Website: walmart
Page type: address-validator
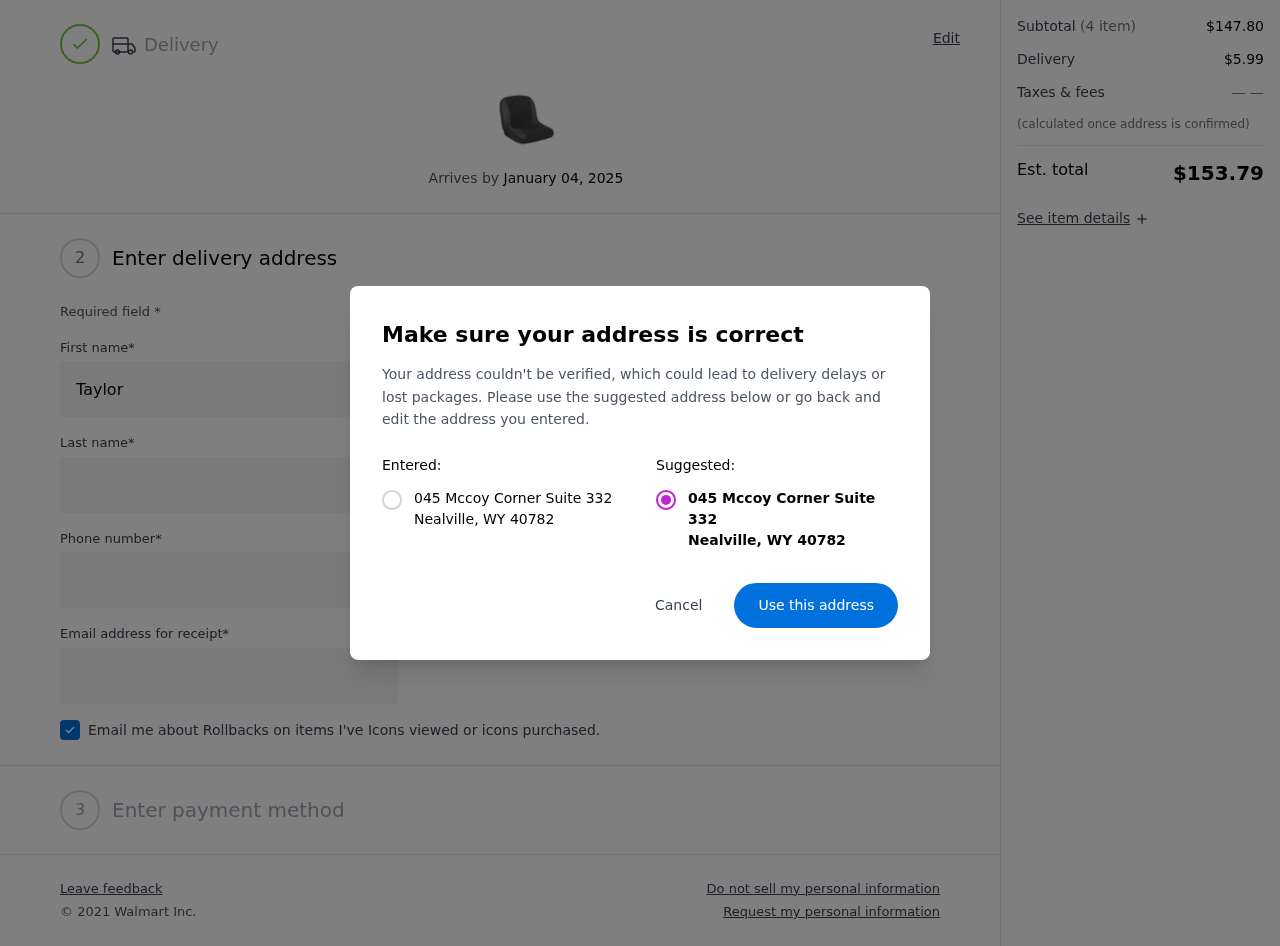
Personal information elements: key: PII_CITY
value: Nealville
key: PII_POSTCODE
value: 40782
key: PII_STATE_ABBR
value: WY
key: PII_STREET
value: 045 Mccoy Corner Suite 332
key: PII_FIRSTNAME
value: Taylor
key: PII_LASTNAME
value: Hinton
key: PII_PHONE
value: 6386023323
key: PII_EMAIL
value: thinton@hotmail.com
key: PII_POSTCODE_FULL
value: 40782
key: PII_POSTCODE_NUMERIC
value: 40782
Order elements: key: ORDER_DELIVERY_DATE
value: January 04, 2025
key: ORDER_SUBTOTAL
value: $147.80
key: ORDER_SHIPPING_COST
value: $5.99
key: ORDER_TOTAL
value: $153.79